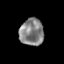
Tissue: prostate
Cell type: T cells
Senescence score: 0.3532
Nuclear area (px): 636
Mean DAPI intensity: 132.931